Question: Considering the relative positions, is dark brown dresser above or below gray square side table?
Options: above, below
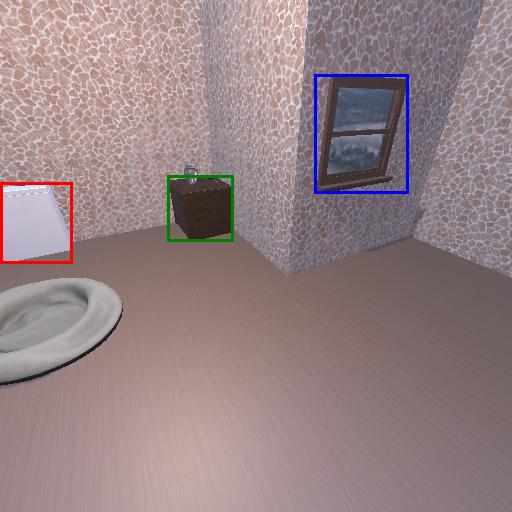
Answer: above